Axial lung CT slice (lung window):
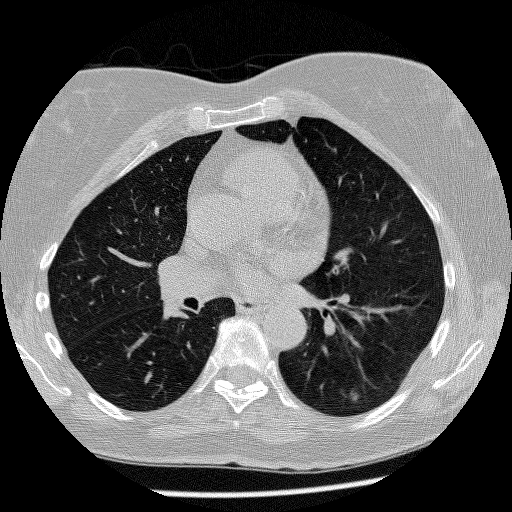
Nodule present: yes
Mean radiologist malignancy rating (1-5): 3.667